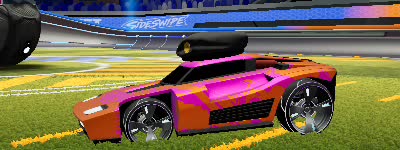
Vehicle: breakout